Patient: sex F, age 35
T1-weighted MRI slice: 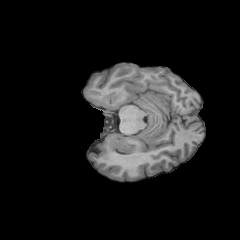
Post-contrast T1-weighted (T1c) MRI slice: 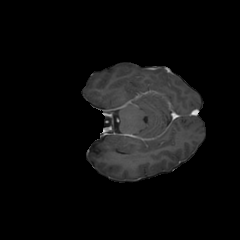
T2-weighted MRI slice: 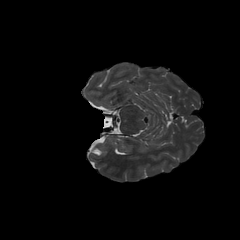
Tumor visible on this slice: no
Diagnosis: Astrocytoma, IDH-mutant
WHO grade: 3